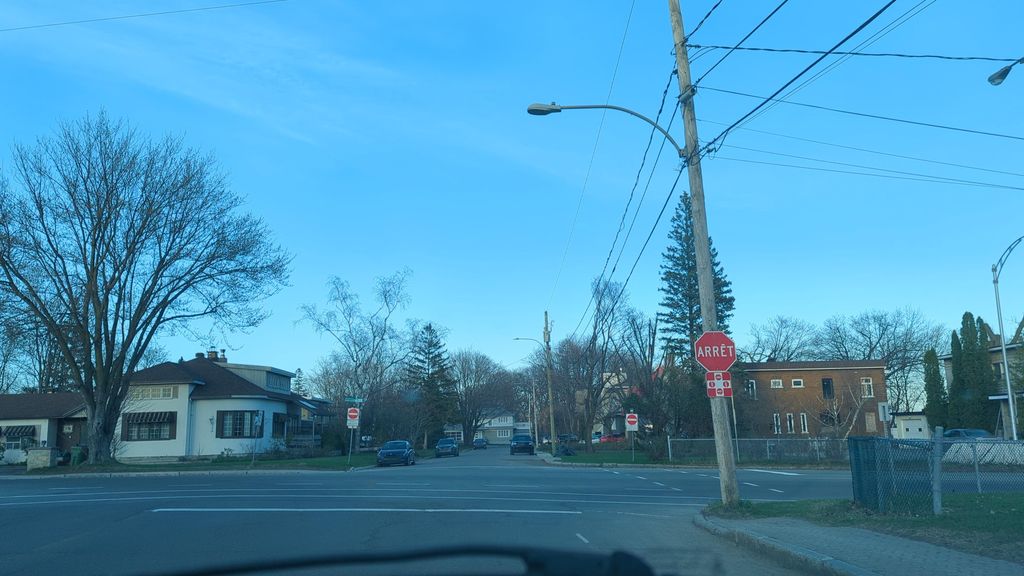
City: quebec_city